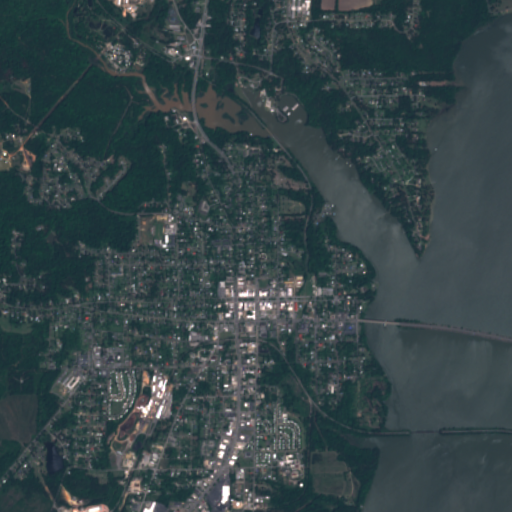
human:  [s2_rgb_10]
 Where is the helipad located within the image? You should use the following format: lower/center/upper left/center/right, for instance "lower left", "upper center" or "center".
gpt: The helipad is located in the lower left of the image.
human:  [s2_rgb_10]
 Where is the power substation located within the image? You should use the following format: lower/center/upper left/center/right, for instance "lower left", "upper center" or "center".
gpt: The power substation is located in the lower center of the image.
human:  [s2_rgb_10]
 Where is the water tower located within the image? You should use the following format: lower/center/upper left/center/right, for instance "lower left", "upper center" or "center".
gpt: The water tower is located in the lower center of the image.
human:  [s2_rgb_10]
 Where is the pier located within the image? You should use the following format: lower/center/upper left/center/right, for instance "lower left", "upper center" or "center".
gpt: The pier is located in the upper center of the image.
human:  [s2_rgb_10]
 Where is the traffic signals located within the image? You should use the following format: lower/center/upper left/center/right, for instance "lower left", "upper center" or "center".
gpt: The traffic signals is located in the lower center of the image.
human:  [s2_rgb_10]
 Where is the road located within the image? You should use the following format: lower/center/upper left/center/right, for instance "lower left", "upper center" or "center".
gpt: There is no road in the image.